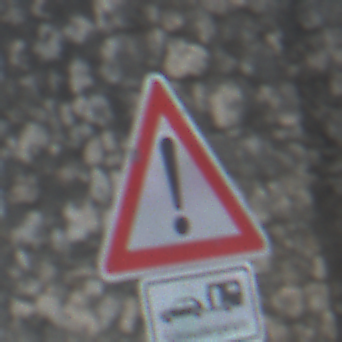
Verkehrszeichen: Gefahrenstelle
Zusatzzeichen unten: Entfernungsangaben1
Umgebung: Outdoor, Suburban
Tageszeit: MorningAfternoon
Wetter: PartlyCloudy
Licht: Natural
Jahreszeit: NotSpecified
Kontrast: LowContrast